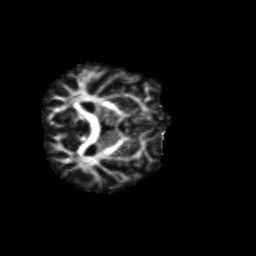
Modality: FA
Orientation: axial
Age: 68
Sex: male
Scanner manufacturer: siemens
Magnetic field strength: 3 T
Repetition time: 4.71 s
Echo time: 0.0906 s